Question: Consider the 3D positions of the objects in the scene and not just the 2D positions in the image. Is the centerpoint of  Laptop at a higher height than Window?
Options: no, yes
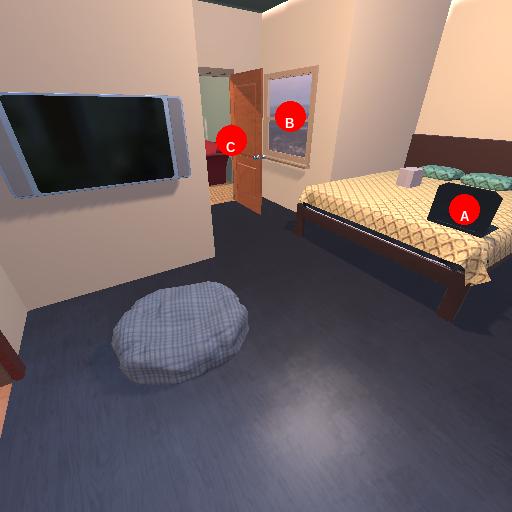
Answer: no